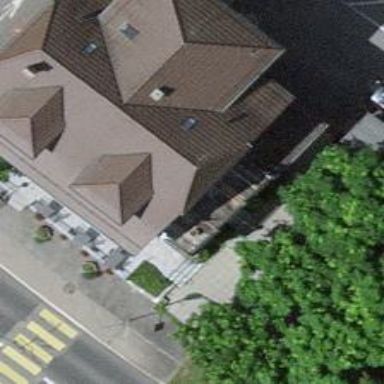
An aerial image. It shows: Restaurant.